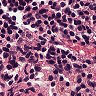
Metastatic tissue present: no